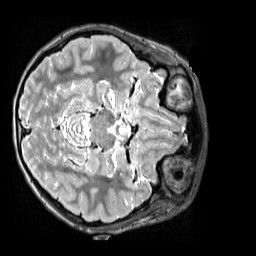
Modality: T2w
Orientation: axial
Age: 10
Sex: male
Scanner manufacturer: siemens
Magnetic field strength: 3 T
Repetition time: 3.2 s
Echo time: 0.408 s